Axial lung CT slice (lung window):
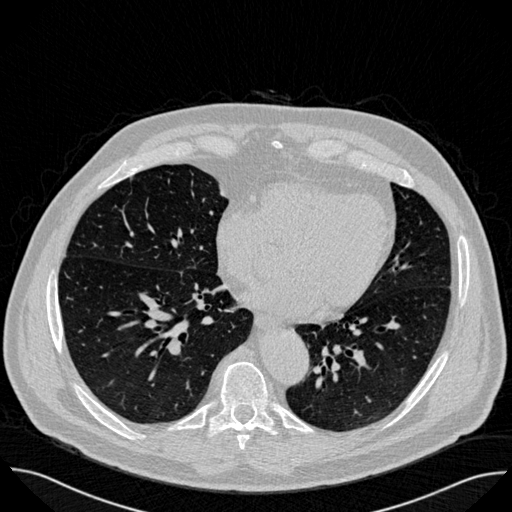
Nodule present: yes
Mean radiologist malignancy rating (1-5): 3